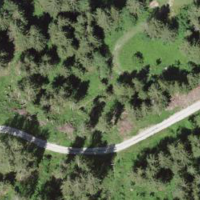
EUNIS habitat code: 43
Species observed at this site:
Cupido minimus